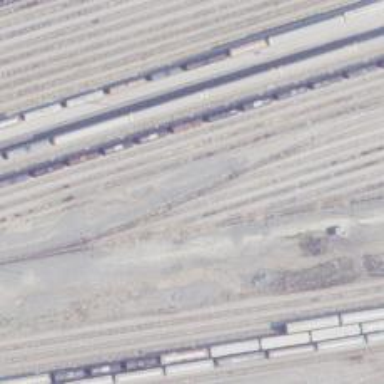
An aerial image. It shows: Railway yard in service.